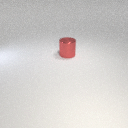
large red metal cylinder